Interaction volume radius: 10 \u00c5
Interaction volume height: 45 \u00c5
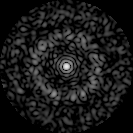
Disorder parameter: 0.8178